Question: I am new to D3.js force directed graph and have followed the example given in <URL>

The example perfectly fits to my requirement, but i need one small help: I want to display some information over the lines joining the source and the target on each node (ideally in the center of the lines joining the source and the target).
If any one has done this before, please let me know. Also, please let me know if there's any other graph which I can use?
if there's a similar question please move this thread on that question.
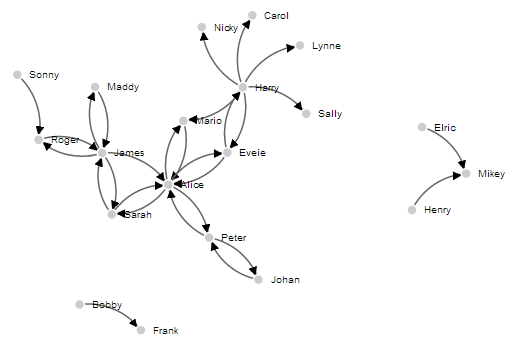
Answer: Made a small update as per the JSON array i had
'''
var links = [
{source: "Apple", target: "Nokia", type: "resolved",distance:"25"},
{source: "Qualcomm", target: "Nokia", type: "resolved",distance:"30"},
{source: "Apple", target: "Motorola", type: "suit",distance:"35"},
{source: "Microsoft", target: "Motorola", type: "suit",distance:"40"},
{source: "Motorola", target: "Microsoft", type: "suit",distance:"45"}
];
'''
I am able to read from the distance tag from the JSON array and place it in the text over the lines,
Now the graph will be complete Dynamic,(i.e) Everything is read from a JSON Array and displayed.
The solution is <URL>